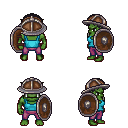
a pixel art fantasy rpg character, male body template, orc, green skin, teal pirate shirt, magenta pants, raven plain hairstyle, chain helm, shield, four views (front, back, left, right), 2x2 character sprite sheet, small pixel art, hard edges, no anti-aliasing